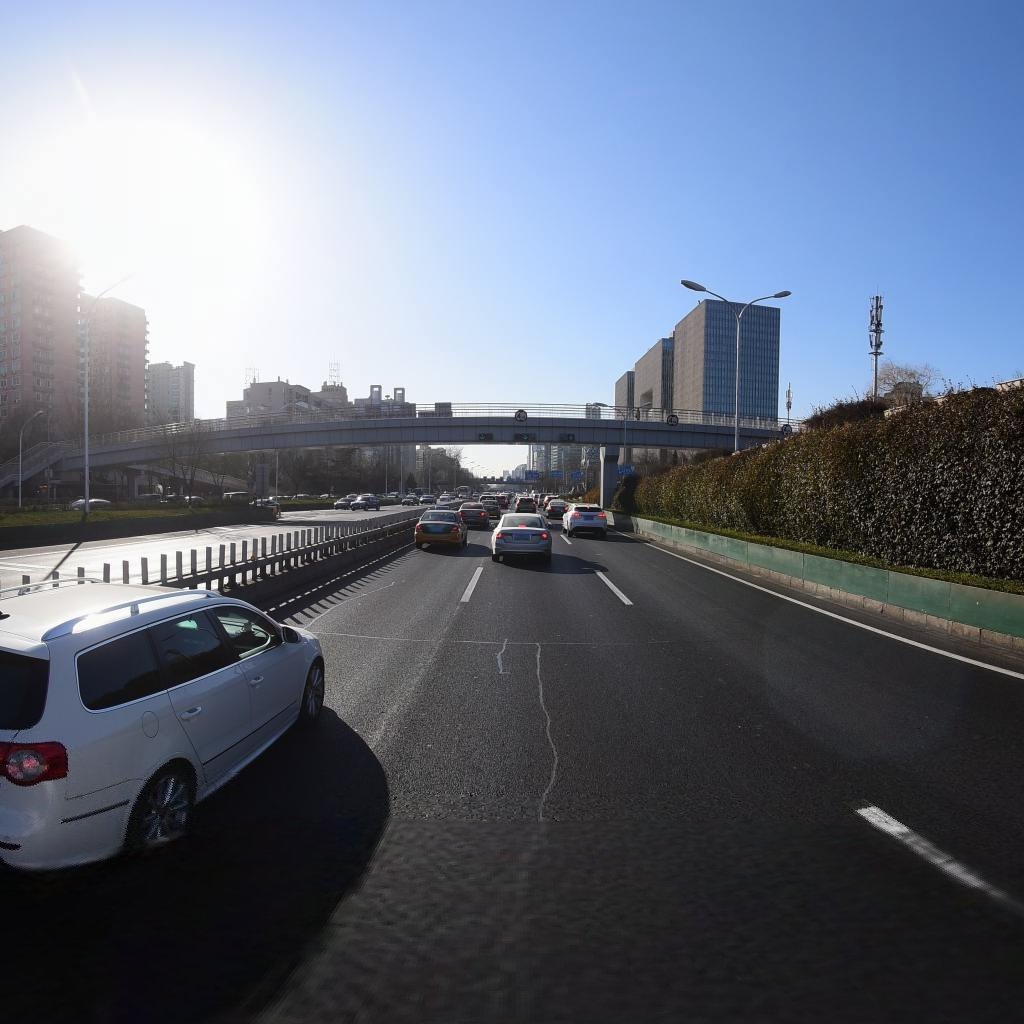
Region: Dongcheng
Road damage annotations: longitudinal patch, transverse patch, longitudinal patch, longitudinal patch